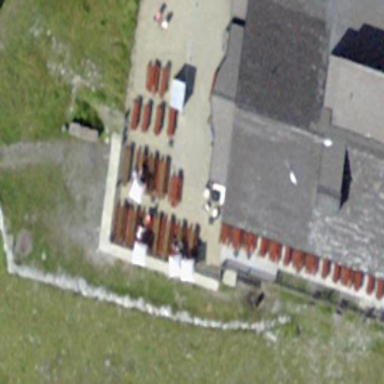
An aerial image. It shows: Outdoor seating area for leisure.